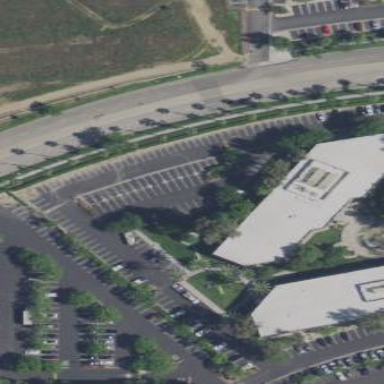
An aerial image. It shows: Office building.